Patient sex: M
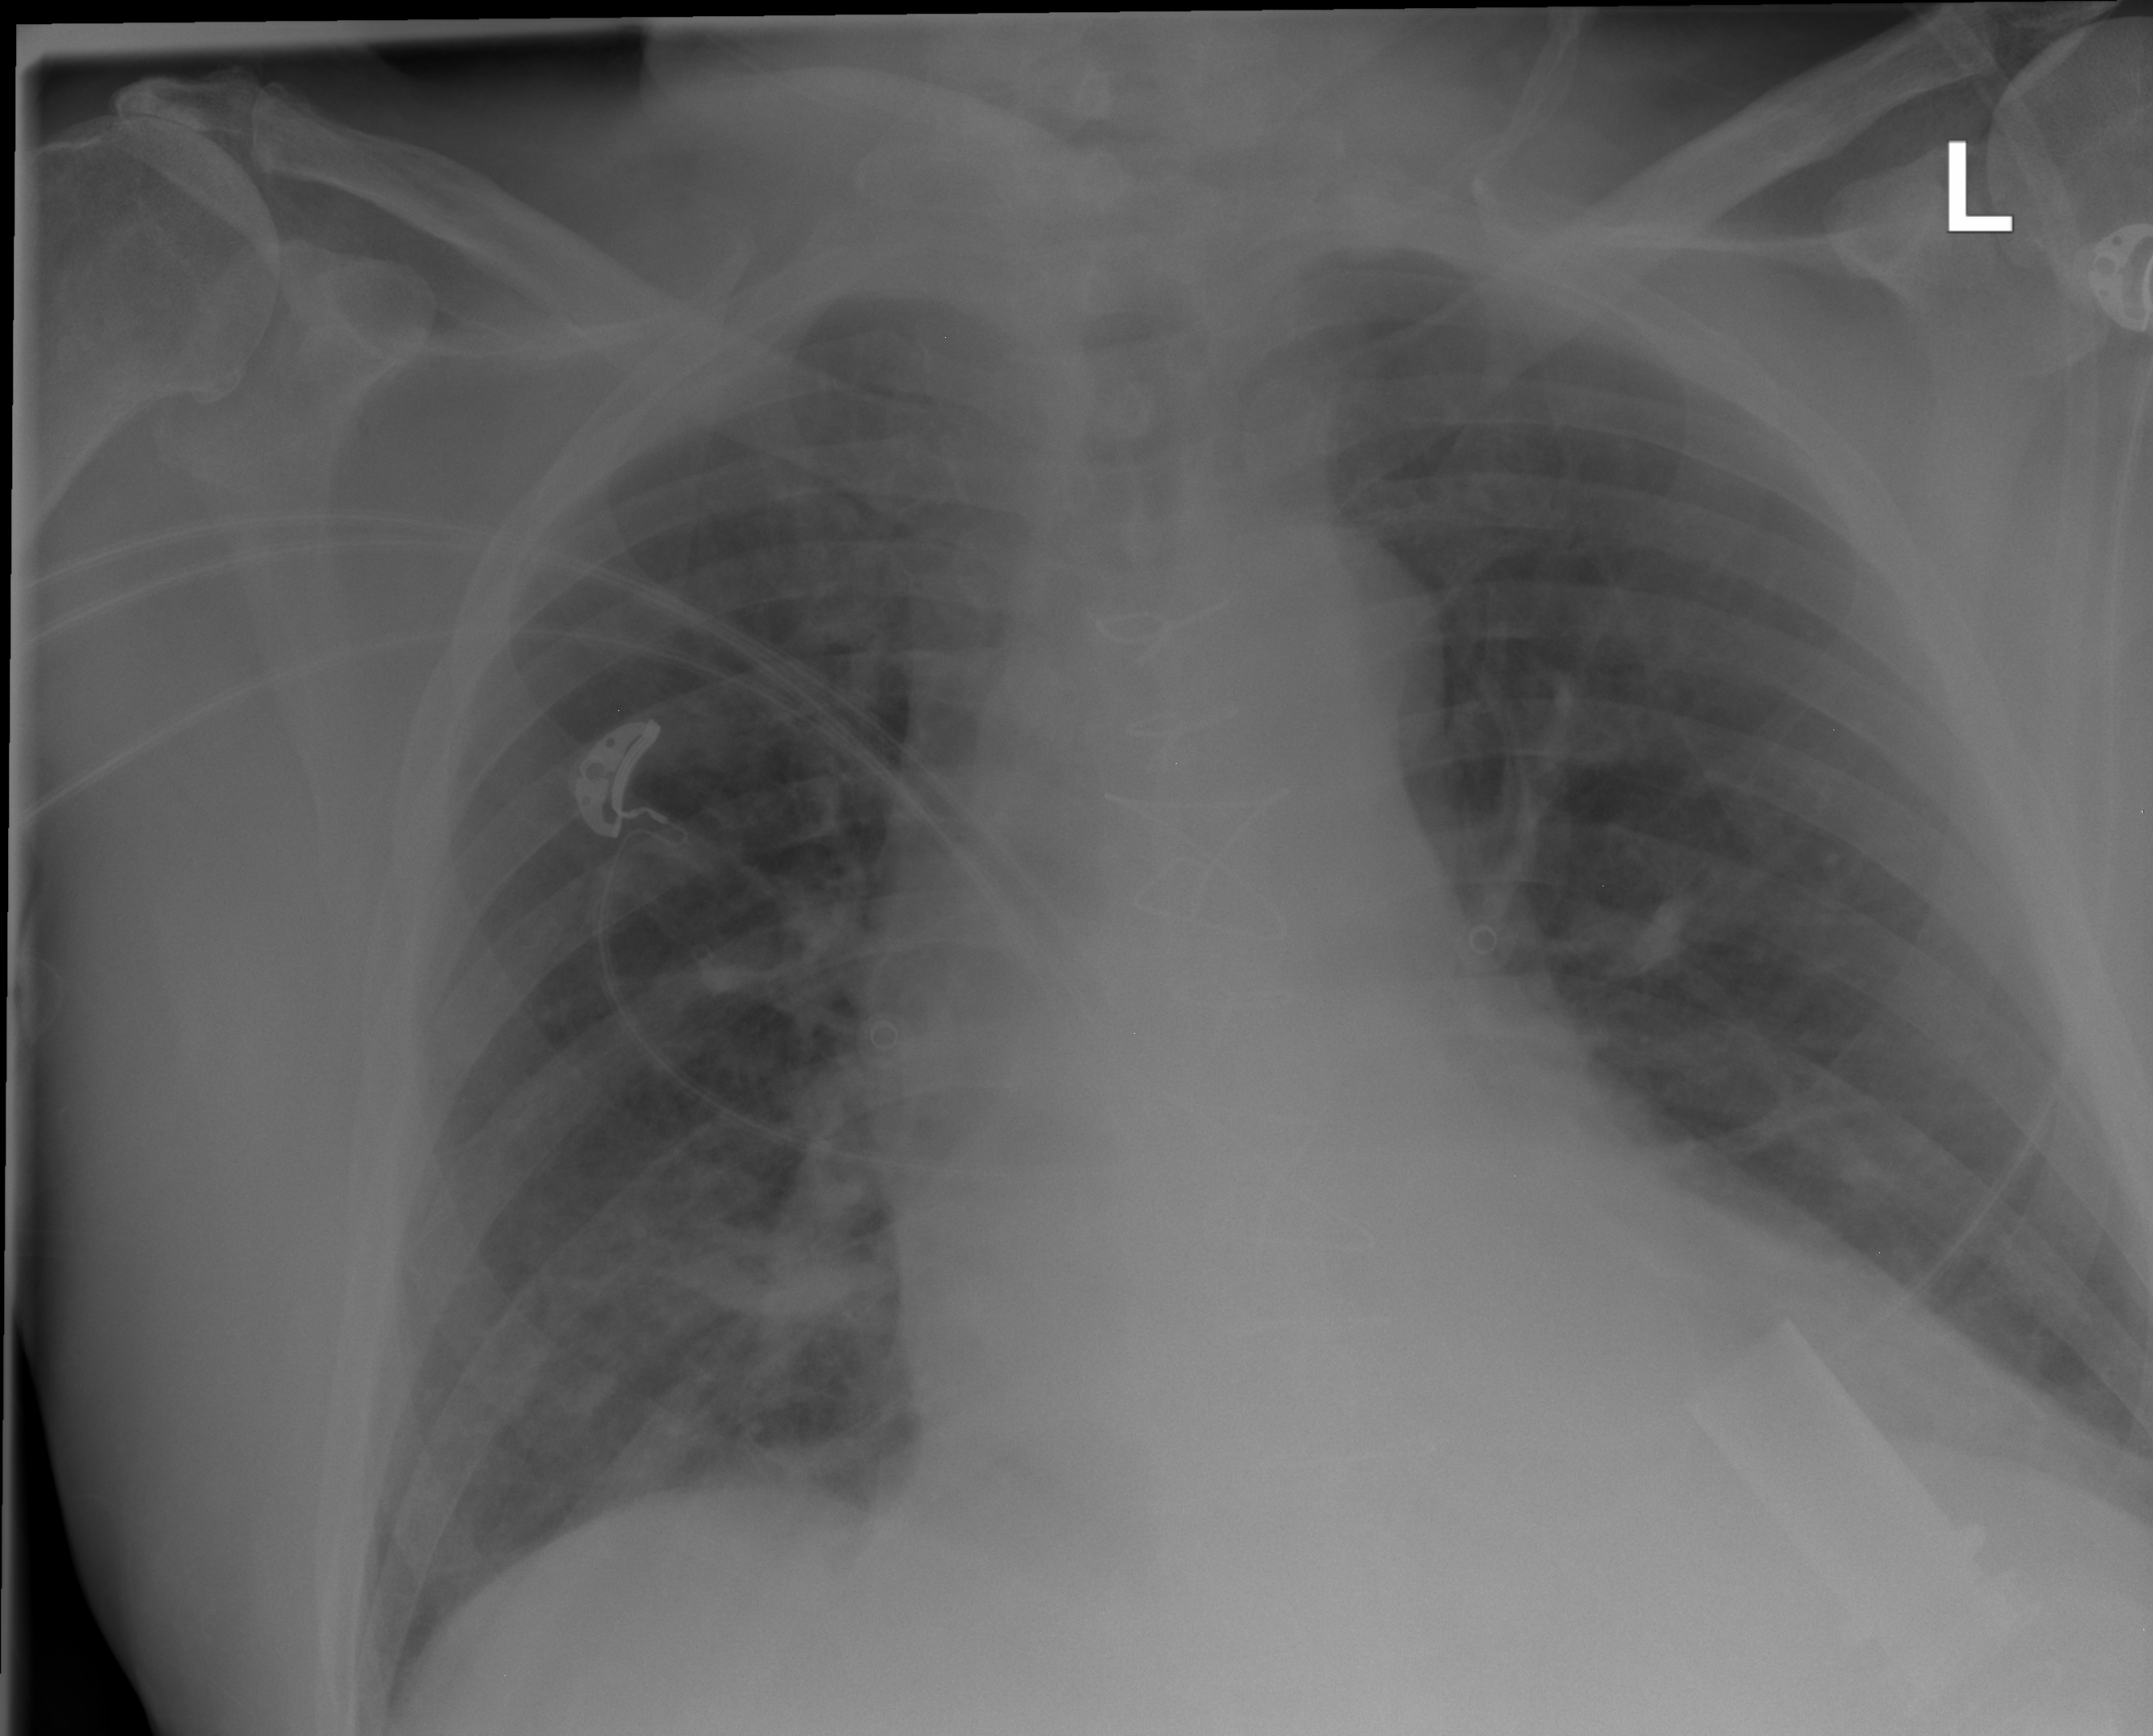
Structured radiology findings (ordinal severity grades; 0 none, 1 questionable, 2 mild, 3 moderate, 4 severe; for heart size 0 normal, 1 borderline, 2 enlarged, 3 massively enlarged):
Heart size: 1
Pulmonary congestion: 0
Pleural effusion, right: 0
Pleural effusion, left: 0
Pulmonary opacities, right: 0
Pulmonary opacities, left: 0
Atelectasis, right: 2
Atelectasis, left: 2